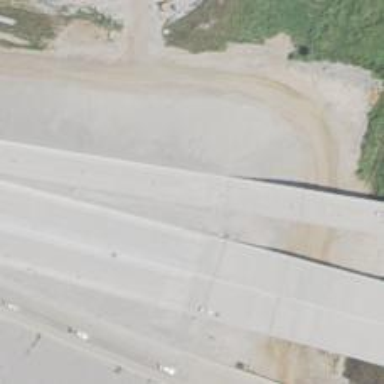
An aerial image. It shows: Beam bridge on motorway link.